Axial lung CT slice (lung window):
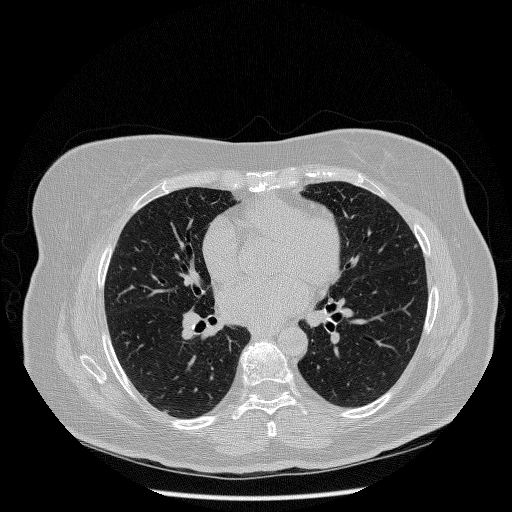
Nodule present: no